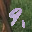
Label: 9